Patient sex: M
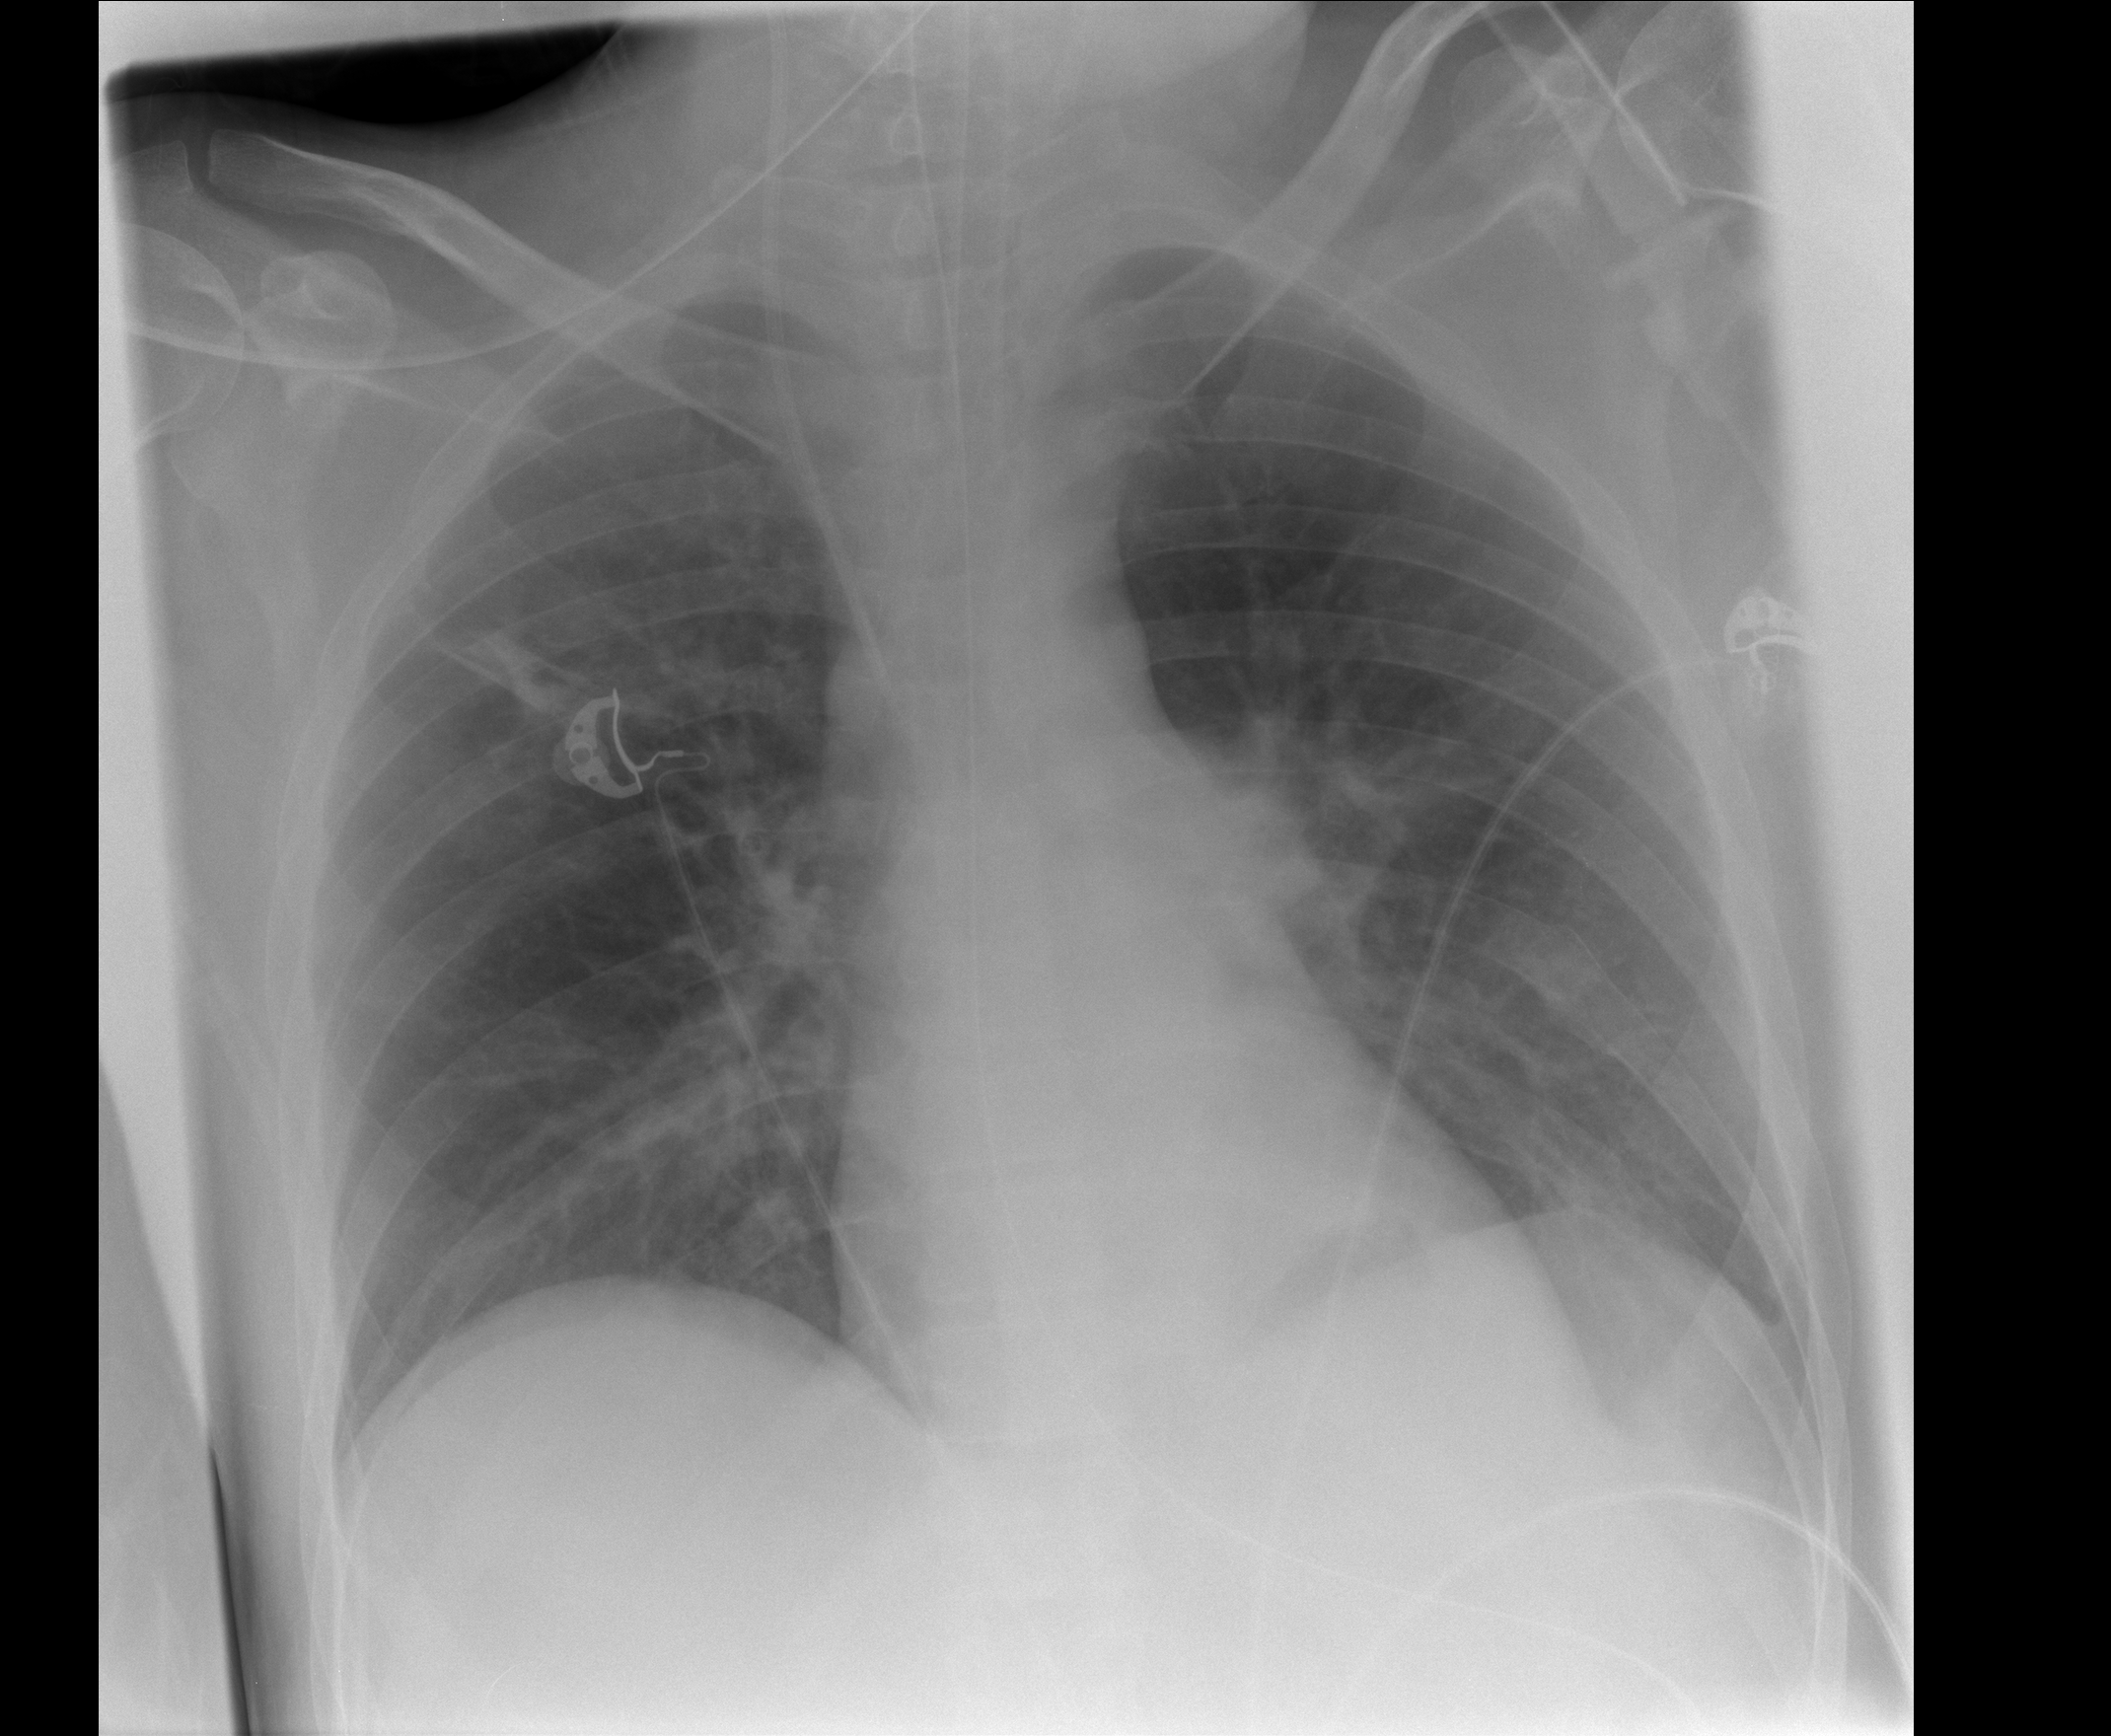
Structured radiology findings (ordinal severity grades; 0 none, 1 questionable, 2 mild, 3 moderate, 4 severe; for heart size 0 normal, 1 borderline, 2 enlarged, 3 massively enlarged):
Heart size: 0
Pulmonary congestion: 0
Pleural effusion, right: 0
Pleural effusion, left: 2
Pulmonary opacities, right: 0
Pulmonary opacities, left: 0
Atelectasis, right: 2
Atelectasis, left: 2